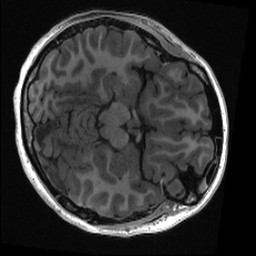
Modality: T1w
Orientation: axial
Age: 19
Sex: female